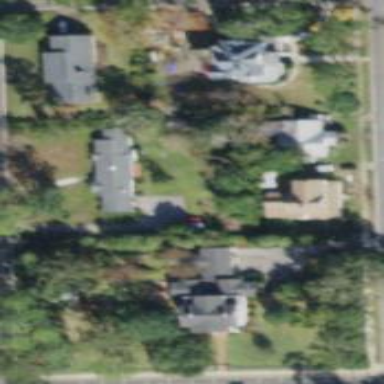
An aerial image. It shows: Residential area composed of single-family homes.